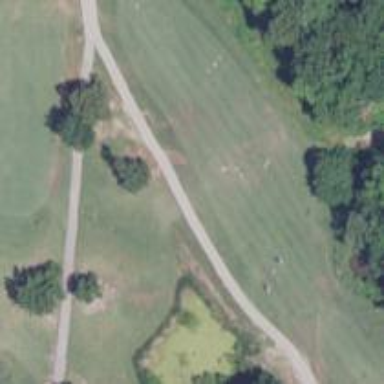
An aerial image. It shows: Golf hole.